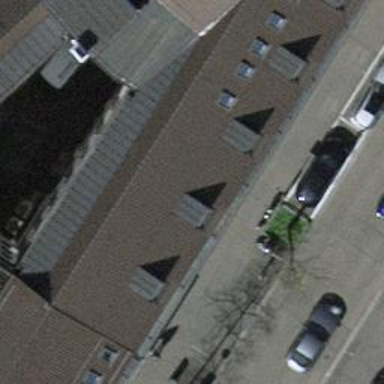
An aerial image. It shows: Car repair shop.